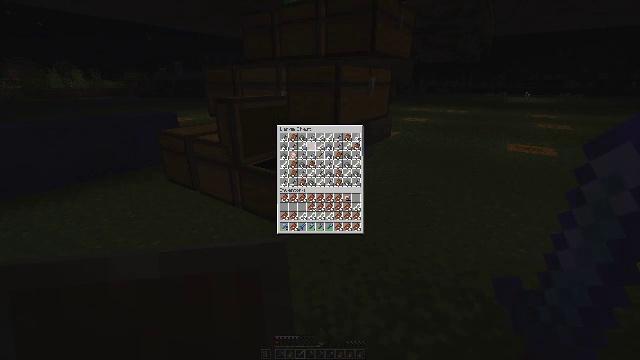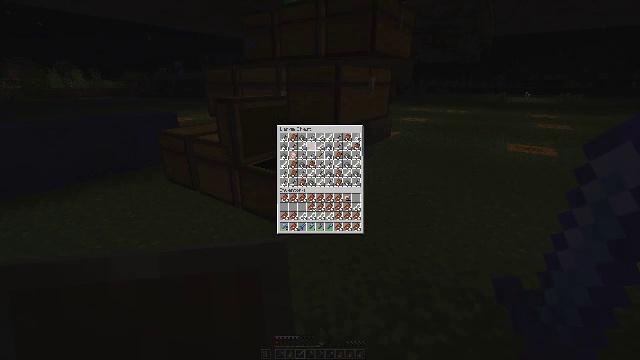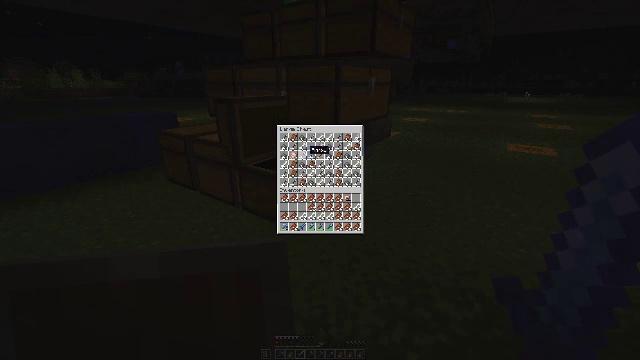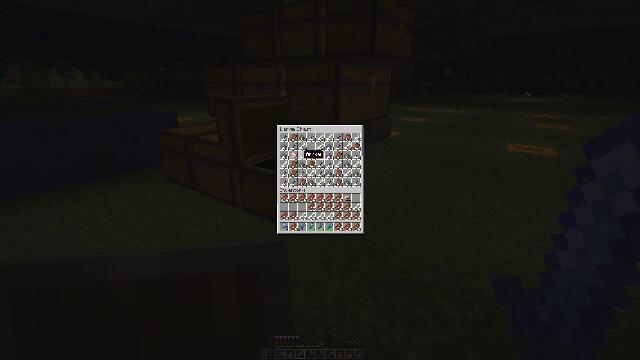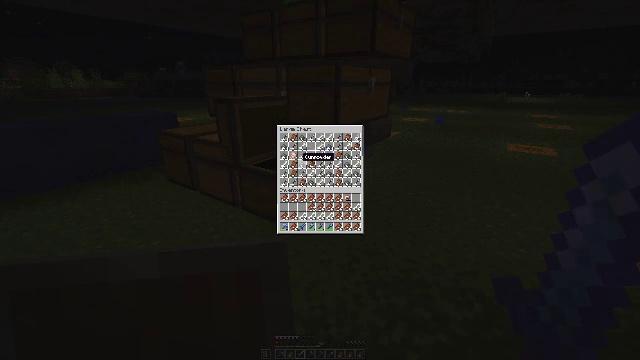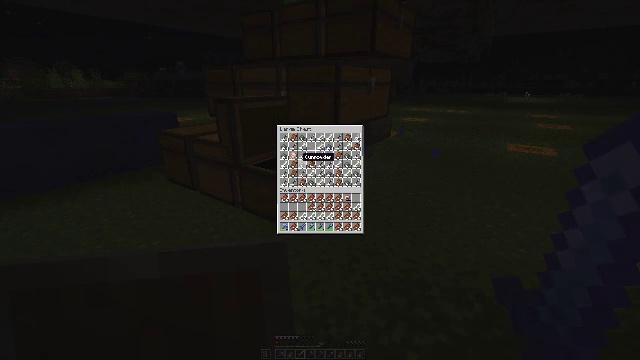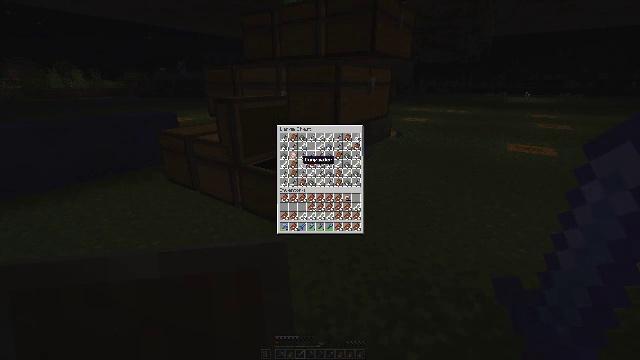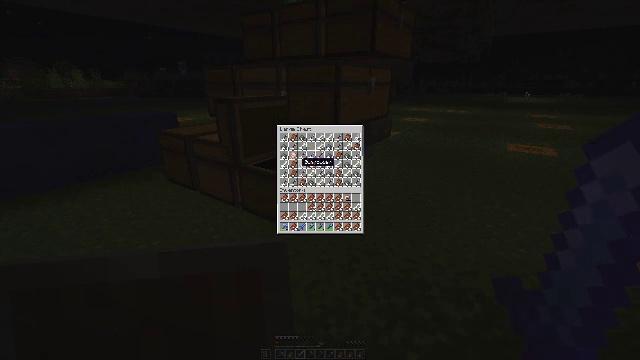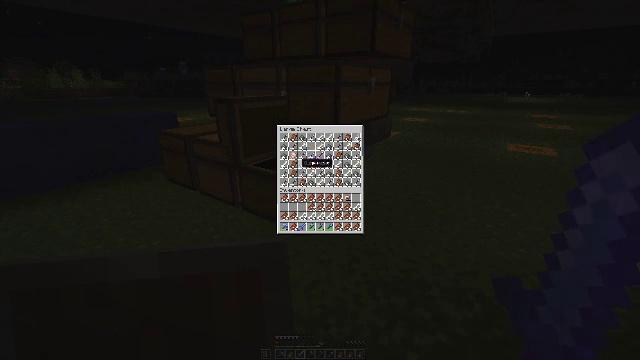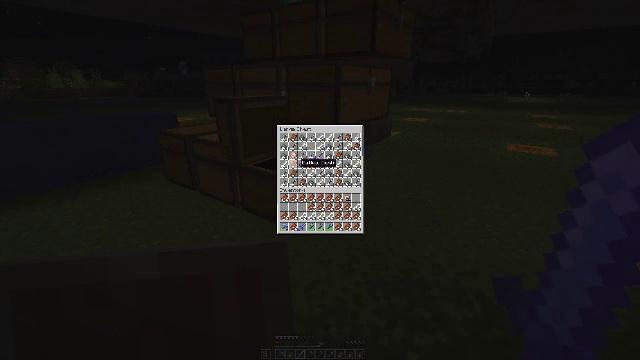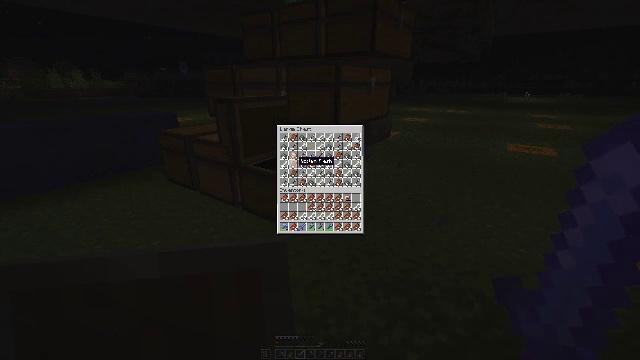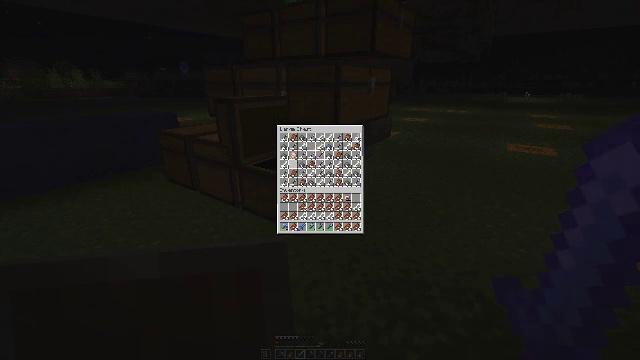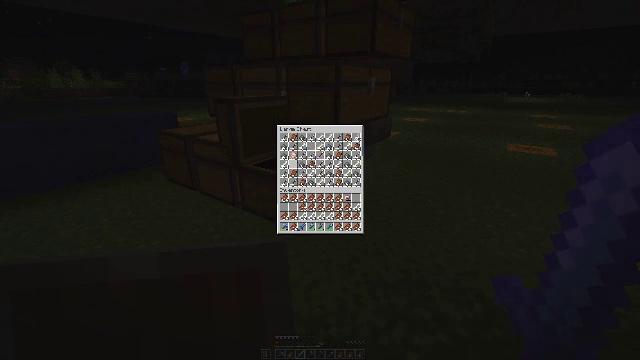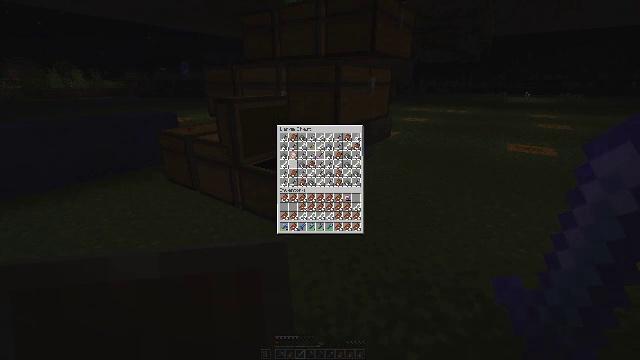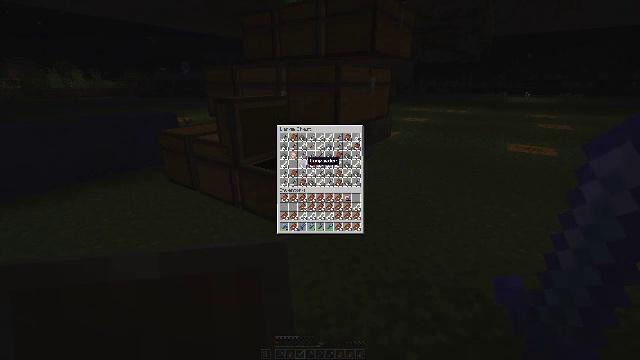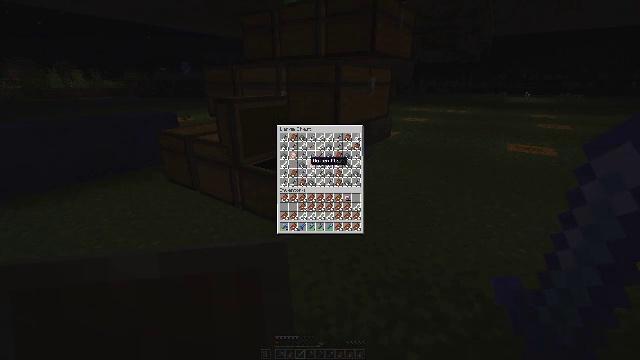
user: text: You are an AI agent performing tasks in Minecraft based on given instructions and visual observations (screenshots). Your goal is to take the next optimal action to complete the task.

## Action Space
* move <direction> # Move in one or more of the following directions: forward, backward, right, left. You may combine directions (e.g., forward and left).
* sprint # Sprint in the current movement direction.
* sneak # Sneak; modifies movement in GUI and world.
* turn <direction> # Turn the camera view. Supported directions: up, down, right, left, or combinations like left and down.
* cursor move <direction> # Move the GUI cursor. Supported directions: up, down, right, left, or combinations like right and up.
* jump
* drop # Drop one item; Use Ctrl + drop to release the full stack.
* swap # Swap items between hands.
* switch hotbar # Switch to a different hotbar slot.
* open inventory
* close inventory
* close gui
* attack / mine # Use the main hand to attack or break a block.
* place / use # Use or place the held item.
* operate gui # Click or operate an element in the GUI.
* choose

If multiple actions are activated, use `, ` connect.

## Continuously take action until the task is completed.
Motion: motion action
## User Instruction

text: Drop a golden helmet.
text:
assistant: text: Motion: sneak, attack / mine
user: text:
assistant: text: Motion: sneak, turn left and down
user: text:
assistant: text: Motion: sneak, turn left and down
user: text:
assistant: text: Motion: sneak
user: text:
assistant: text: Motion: sneak
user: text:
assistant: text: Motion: sneak
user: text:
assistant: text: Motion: sneak
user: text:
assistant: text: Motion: sneak
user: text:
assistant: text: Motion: sneak
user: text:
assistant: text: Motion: sneak
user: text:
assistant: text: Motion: sneak, attack / mine
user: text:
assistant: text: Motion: sneak, attack / mine
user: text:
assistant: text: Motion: sneak, attack / mine
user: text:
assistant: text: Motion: sneak, turn right
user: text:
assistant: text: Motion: sneak
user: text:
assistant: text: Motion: sneak
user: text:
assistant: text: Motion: sneak
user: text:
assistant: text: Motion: sneak, attack / mine
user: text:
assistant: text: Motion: sneak, attack / mine
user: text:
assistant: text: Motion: sneak, attack / mine
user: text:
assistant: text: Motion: sneak, turn left and down
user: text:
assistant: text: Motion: sneak, turn left
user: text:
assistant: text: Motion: sneak
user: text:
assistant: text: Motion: sneak
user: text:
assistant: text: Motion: sneak, attack / mine
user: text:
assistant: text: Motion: sneak, attack / mine
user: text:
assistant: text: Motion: sneak, attack / mine
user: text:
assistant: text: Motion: sneak
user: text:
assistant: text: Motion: sneak, turn down
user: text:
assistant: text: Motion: sneak